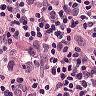
Metastatic tissue present: yes